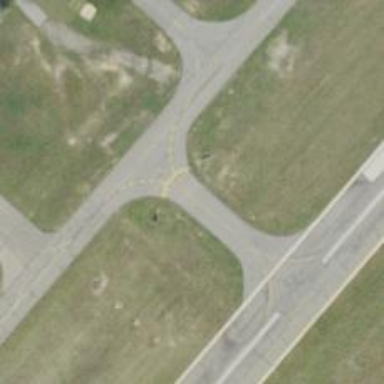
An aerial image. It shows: View of taxiway at the airport.